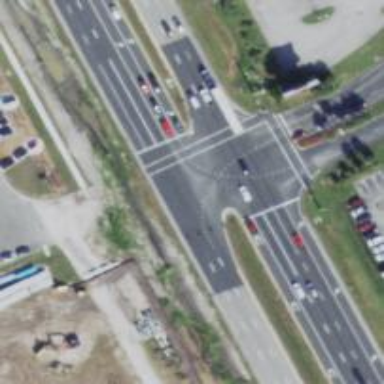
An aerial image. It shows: Footway with asphalt surface and crossing.